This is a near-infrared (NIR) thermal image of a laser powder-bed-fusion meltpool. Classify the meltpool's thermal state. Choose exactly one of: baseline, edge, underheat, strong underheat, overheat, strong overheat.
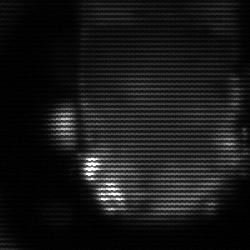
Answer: baseline